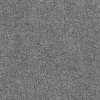
Atmospheric dust classification: dusty